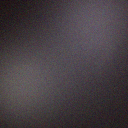
Screen state: off